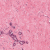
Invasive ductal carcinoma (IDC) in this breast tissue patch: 0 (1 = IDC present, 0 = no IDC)